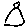
Label: triangle